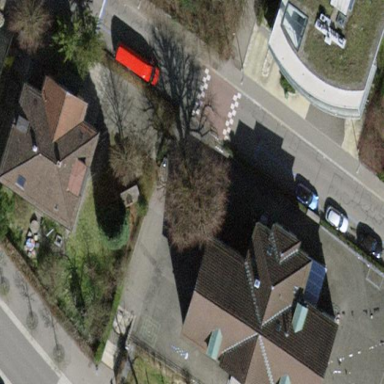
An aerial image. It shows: School building.